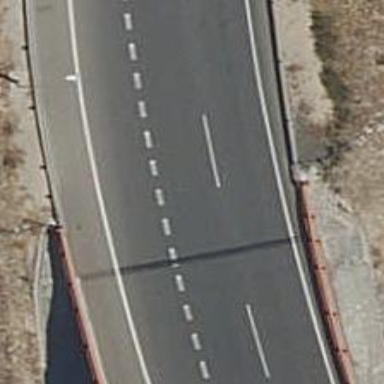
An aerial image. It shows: Motorway link.